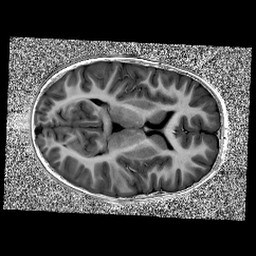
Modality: UNIT1
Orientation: axial
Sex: female
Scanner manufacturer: siemens
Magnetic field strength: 3 T
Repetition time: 5 s
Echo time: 0.00355 s